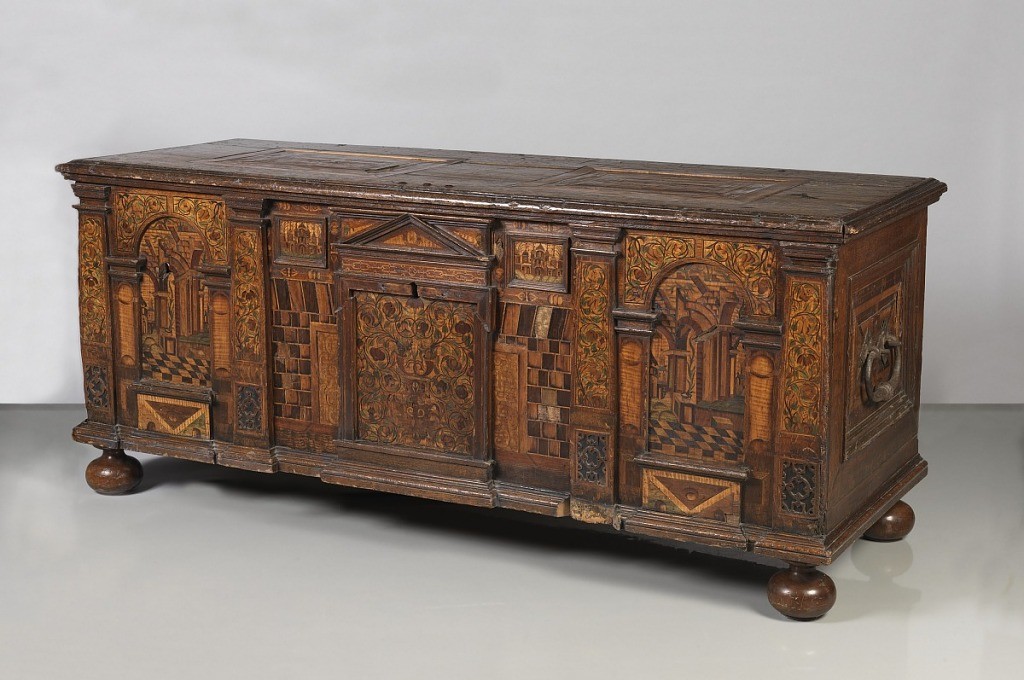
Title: Chest
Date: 16th–17th century
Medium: Wood, metal
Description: Marquetry chest and lock